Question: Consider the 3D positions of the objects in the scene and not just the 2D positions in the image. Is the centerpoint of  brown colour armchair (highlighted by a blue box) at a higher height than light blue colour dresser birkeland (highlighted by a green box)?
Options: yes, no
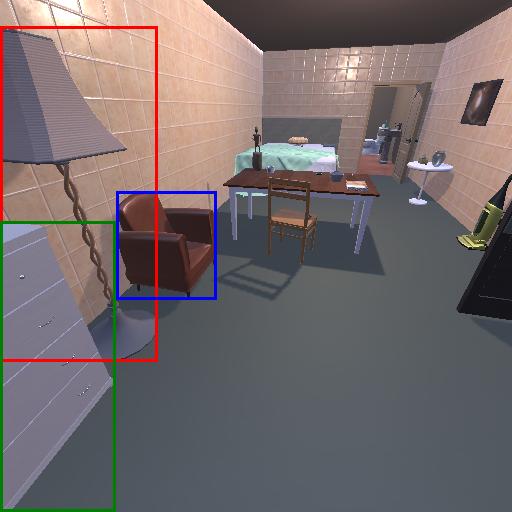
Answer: yes